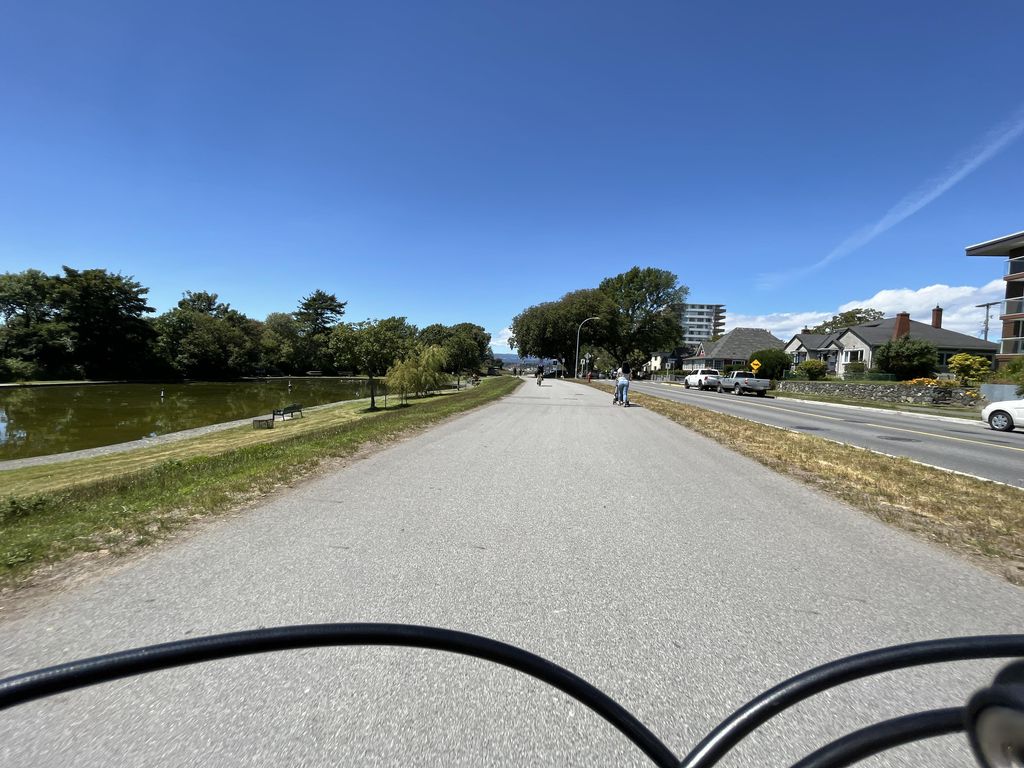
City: victoria